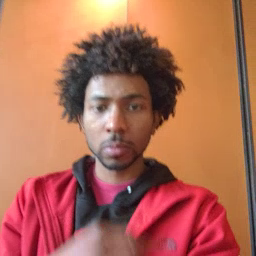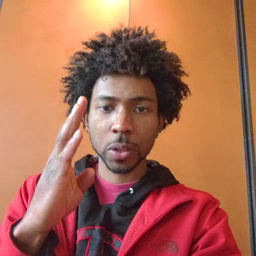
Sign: blue